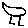
Label: bird